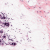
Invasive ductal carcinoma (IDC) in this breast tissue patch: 0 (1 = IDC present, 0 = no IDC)